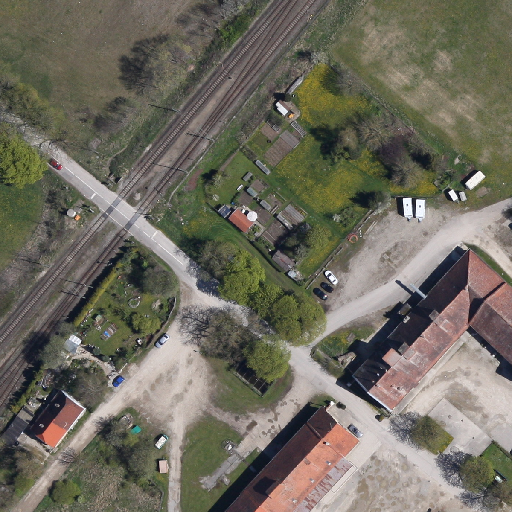
Referring expression: road marking